Question: I have a main Activity which contains two Fragments (Each in it's own activity) as ActionTabListener

Everytime I hit the button I want the information to append on top of what's already under activity textbox and not overwrite. I tried SharedPreference, but it only works to 'setText()' but '.append()' doesn't work.
The TextBox is initialized under the as
> private EditText showLog;
Should I change it to 'private'?
How do I transfer information between the two activities without losing them within the duration of the application in the memory?
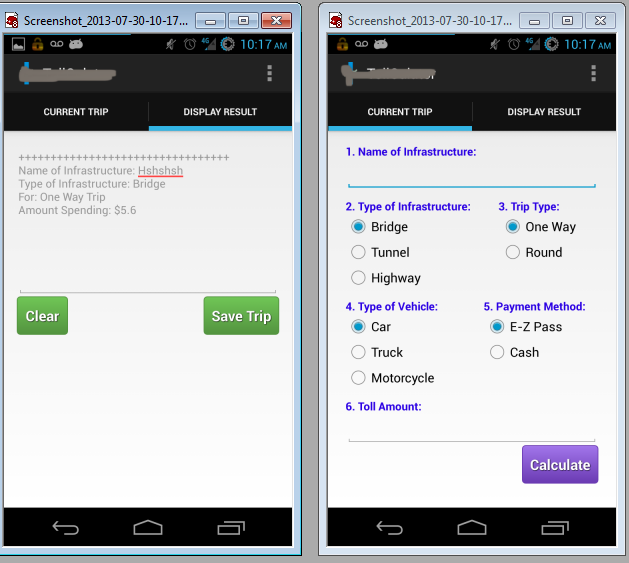
Answer: Try this,
'''
Practice2 newFragment = new Practice2();
bundle.putString("id", "Information");
newFragment.setArguments(bundle);
android.support.v4.app.FragmentManager fragmentManager = getFragmentManager();
android.support.v4.app.FragmentTransaction transaction = fragmentManager
.beginTransaction();
transaction.replace(R.id.llhome, newFragment);
// Commit the transaction
transaction.commit();
'''
and replace the current version of display result with it's self but with the information
and if you want you can attach multiple bundles for each string you want to show.